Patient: sex M, age 71
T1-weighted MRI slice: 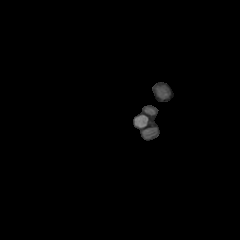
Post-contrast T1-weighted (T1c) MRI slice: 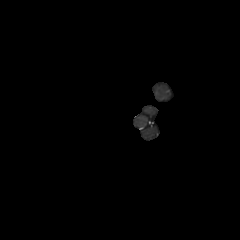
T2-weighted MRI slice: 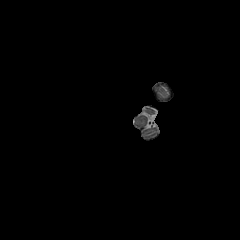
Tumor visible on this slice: no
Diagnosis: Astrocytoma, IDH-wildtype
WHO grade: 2